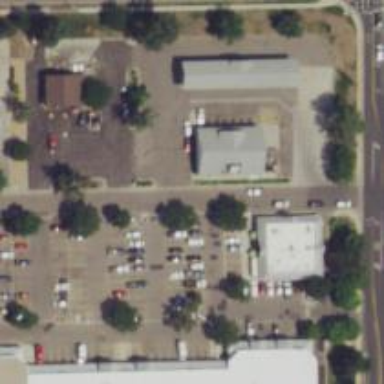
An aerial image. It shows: Convenience shop.